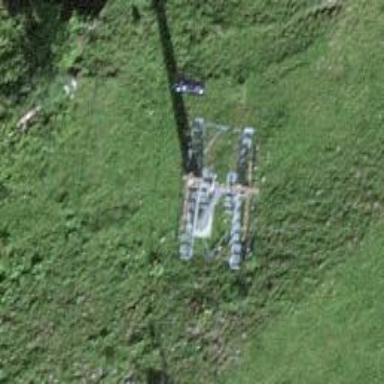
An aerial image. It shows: Pylon used for aerialway.